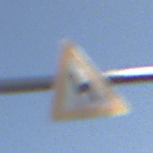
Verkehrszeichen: DoppelkurveZunaechstLinks
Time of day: Midday
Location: Outdoor (Nature)
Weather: PartlyCloudy
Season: NotSpecified
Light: Natural